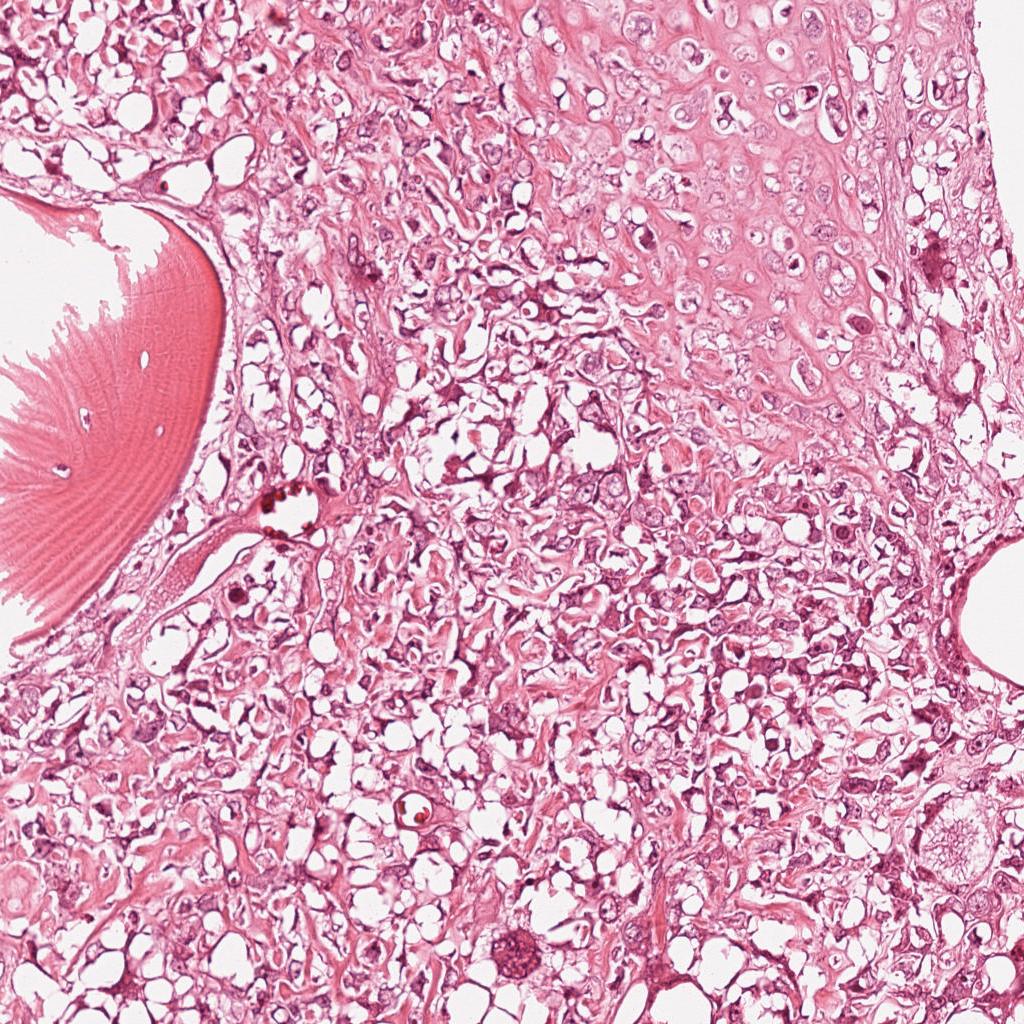
Label: Viable